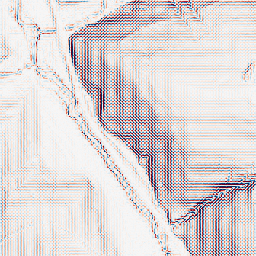
Category: wavelet
Decomposition family: wavelet_biorthogonal
Decomposition parameters: wavelet: bior1.3
level: 2
Upsampling method: quadratic
Upsampling parameters: scale: 4
Upsampling scale: 4